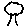
Label: tree